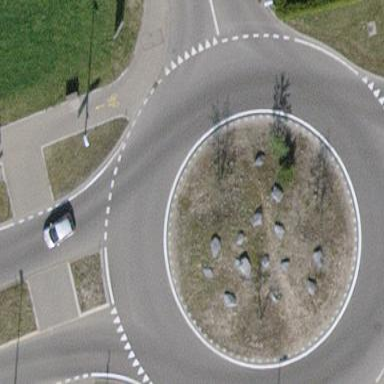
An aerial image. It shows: Secondary road around roundabout.